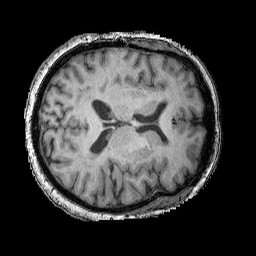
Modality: T1w
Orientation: axial
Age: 71
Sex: female
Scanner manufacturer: siemens
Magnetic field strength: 3 T
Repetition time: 2.25 s
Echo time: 0.00411 s